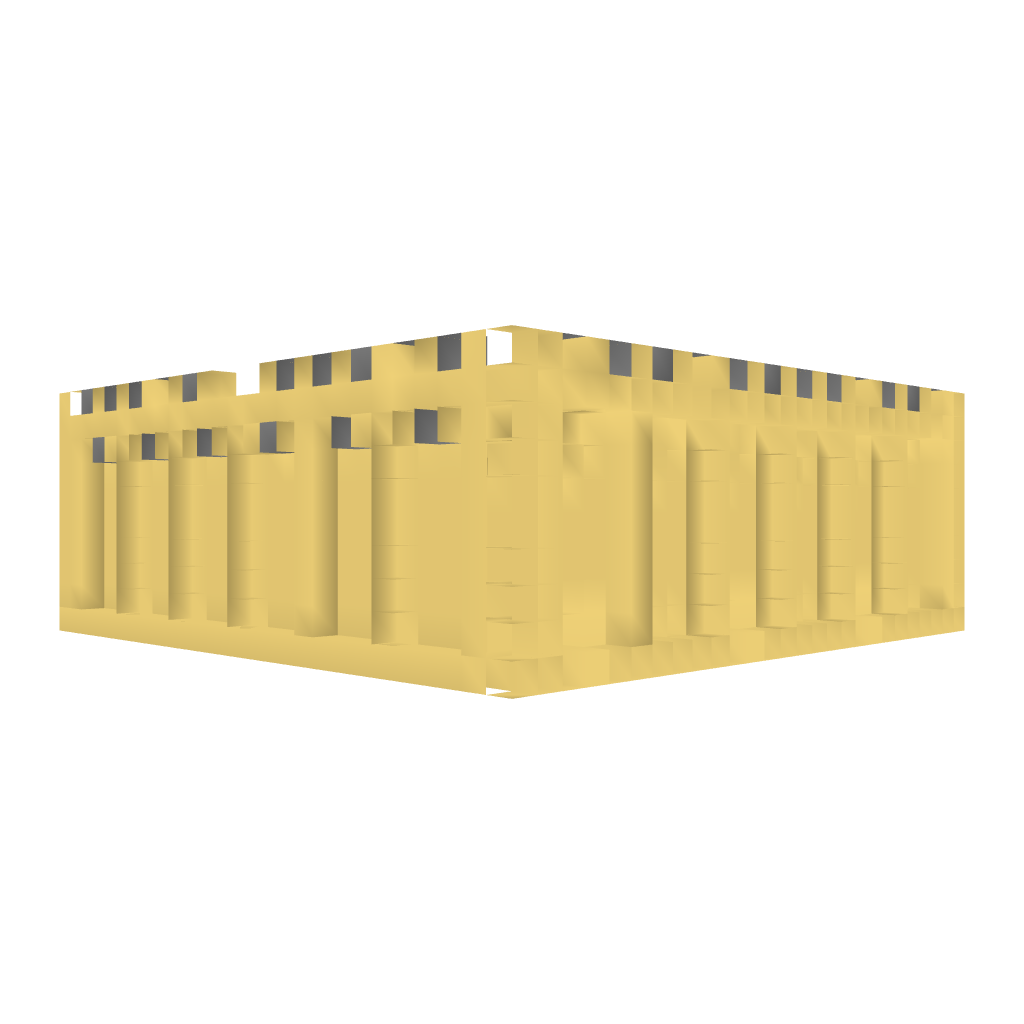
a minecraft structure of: Desert city canton good quality